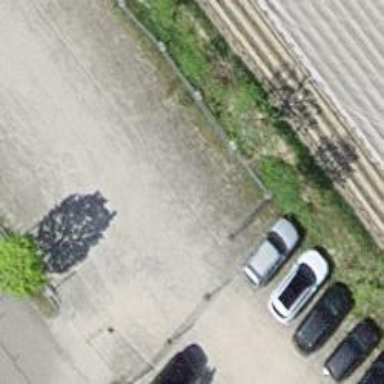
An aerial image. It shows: Parking aisle designated as service road.